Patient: sex M, age 43
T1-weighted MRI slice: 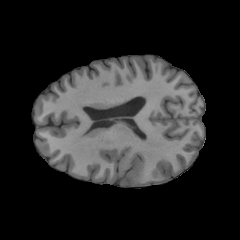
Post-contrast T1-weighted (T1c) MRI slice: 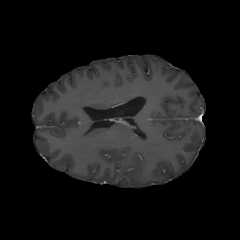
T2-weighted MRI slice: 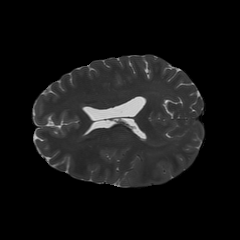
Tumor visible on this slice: yes
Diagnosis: Glioblastoma, IDH-wildtype
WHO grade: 4